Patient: sex F, age 39
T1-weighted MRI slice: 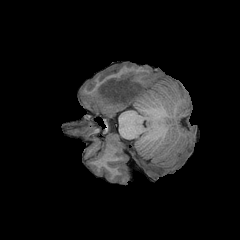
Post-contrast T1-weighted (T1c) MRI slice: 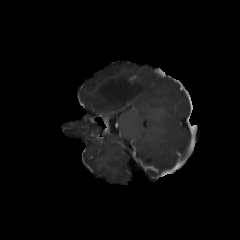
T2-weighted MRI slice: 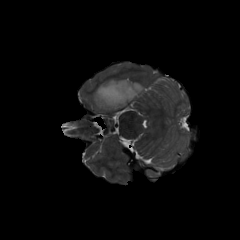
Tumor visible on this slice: yes
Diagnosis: Astrocytoma, IDH-mutant
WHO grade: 4